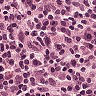
Metastatic tissue present: no